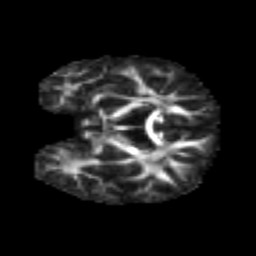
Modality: FA
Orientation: coronal
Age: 6
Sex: male
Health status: healthy